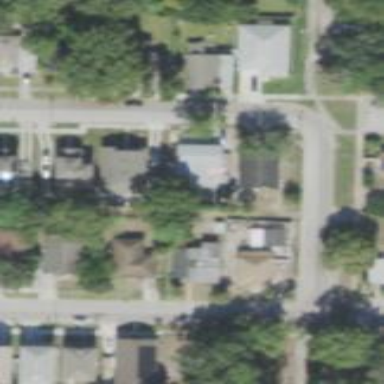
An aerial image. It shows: This residential area consists of single-family homes.